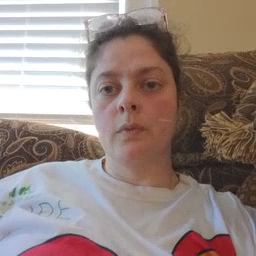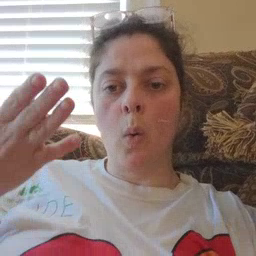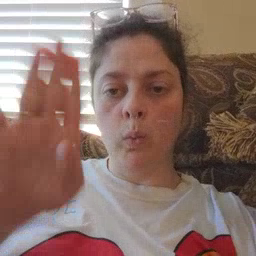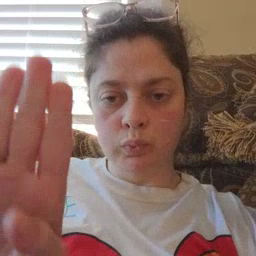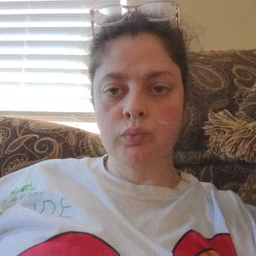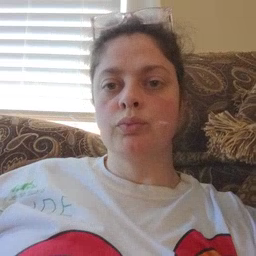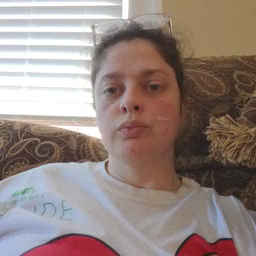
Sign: close